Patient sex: M
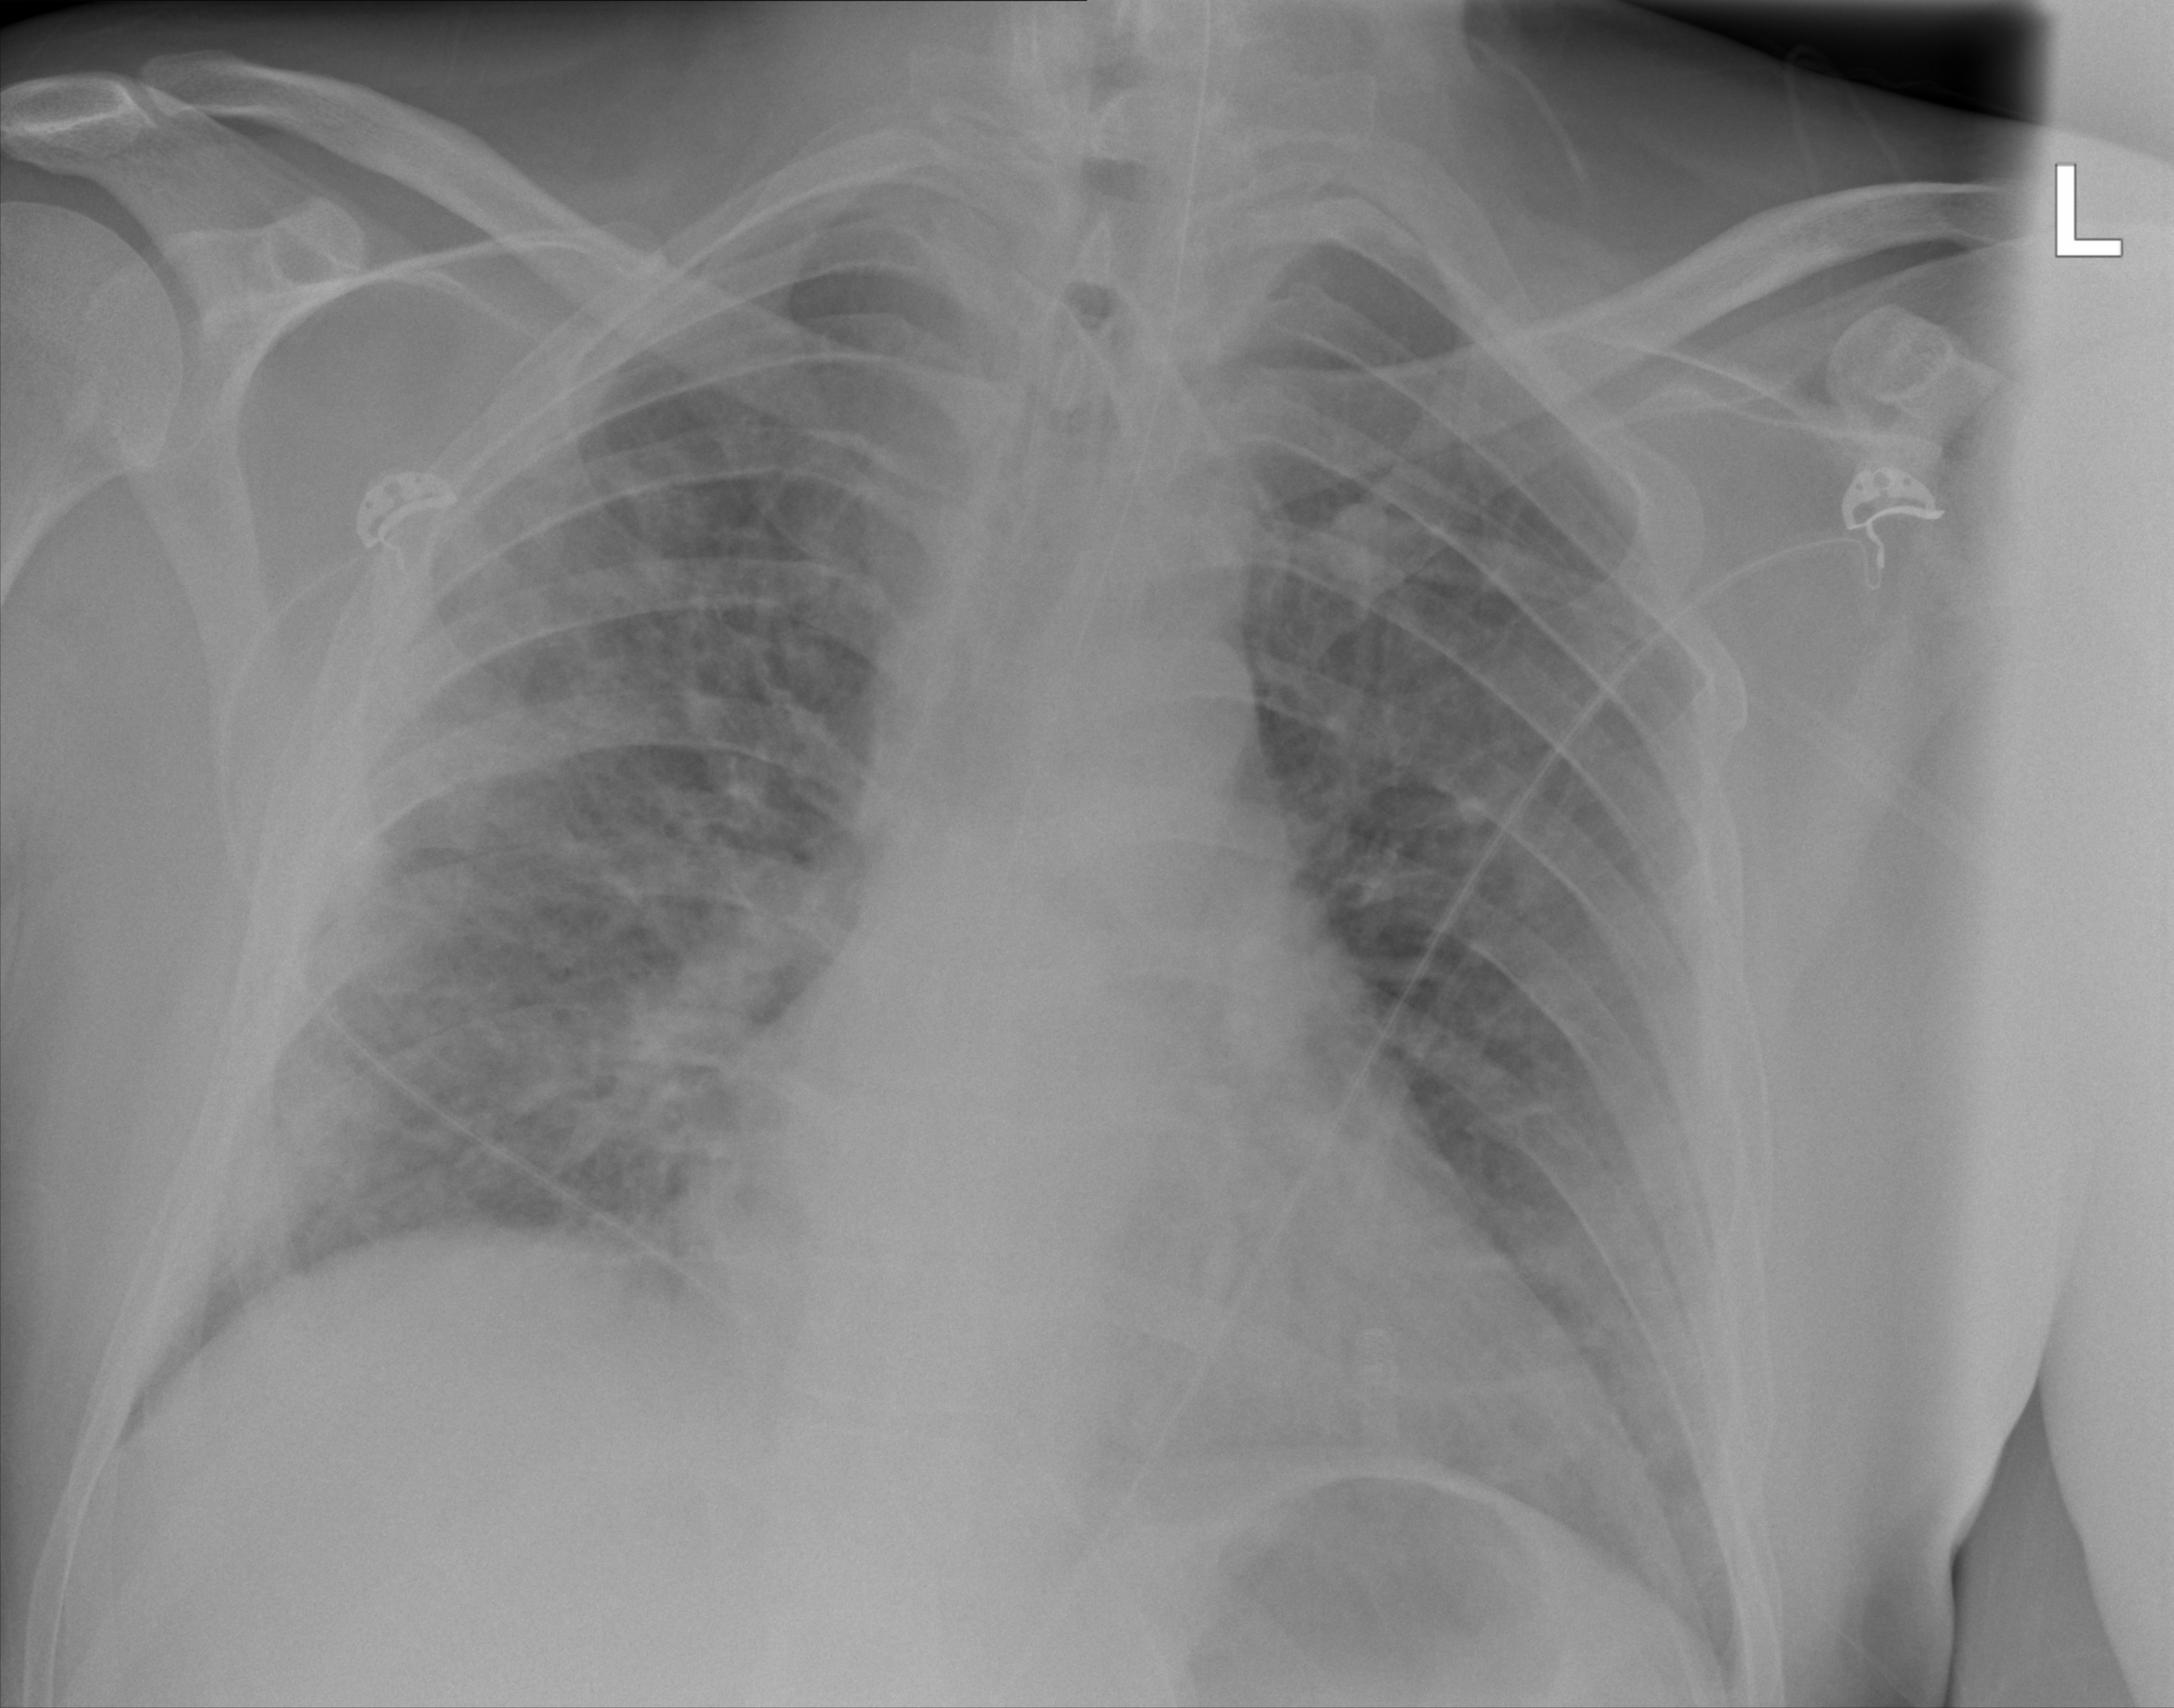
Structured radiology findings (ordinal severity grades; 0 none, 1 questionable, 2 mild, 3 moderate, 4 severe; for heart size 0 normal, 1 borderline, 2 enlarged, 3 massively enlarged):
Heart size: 2
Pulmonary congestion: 0
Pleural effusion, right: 0
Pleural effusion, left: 0
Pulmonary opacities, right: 3
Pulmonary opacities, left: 2
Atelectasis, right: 3
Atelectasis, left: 2